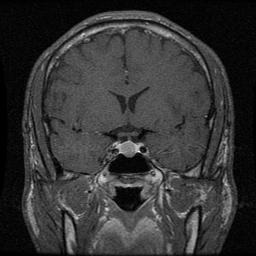
Label: pituitary